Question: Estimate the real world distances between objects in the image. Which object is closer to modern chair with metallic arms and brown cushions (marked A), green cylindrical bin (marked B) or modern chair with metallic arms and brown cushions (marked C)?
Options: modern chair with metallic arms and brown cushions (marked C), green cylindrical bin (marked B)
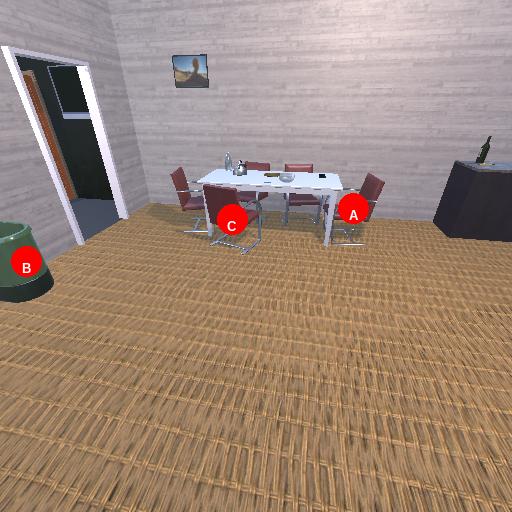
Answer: modern chair with metallic arms and brown cushions (marked C)